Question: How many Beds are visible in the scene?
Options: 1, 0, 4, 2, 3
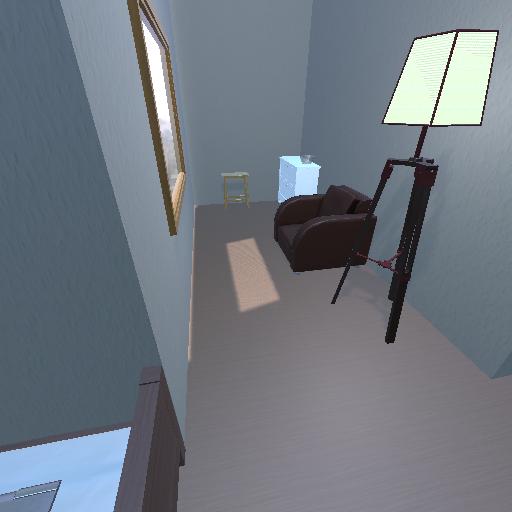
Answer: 1